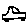
Label: car